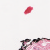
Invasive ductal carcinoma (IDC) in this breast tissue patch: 0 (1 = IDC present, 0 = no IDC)